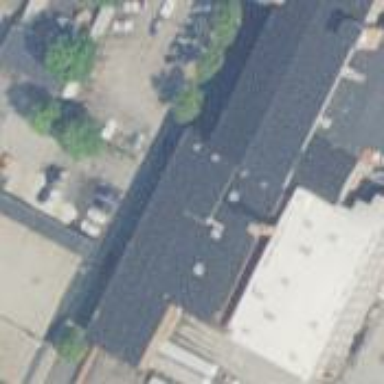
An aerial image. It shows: Industrial building.